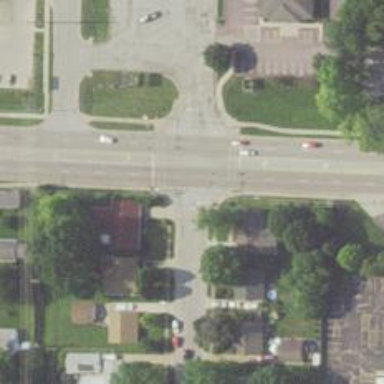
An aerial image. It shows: Footway with asphalt surface and marked with lines for crossing.